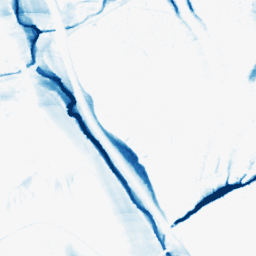
Category: morphological
Decomposition family: morphological_ellipse
Decomposition parameters: operation: closing
width: 10
height: 50
Upsampling method: sinc_hamming
Upsampling parameters: scale: 4
kernel_size: 8
Upsampling scale: 4